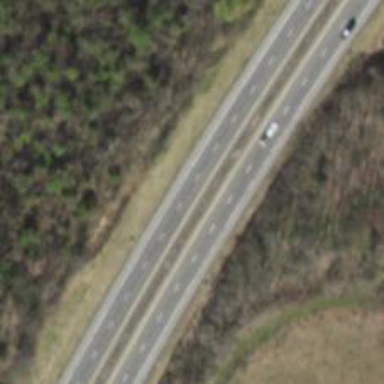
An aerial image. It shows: This image shows trunk highway that functions as expressway.